Question: I would like to add the image / icon that I currently have for the executable to my program instllation in the list in "Uninstall a Program" window. Now I can see a small Default Image that comes up. However I would like to have a image like how other installations have like the "Blue S" for Skype, etc.
Do I have an option to add it via Visual Studio ? I use InstallSheild Limited Edition for Packaging.
Frankly, I do not know the correct keyword to search for it in Google. I tried but in vain. Apologies if its a straight forward explanation.
I have attached the image to explain better.

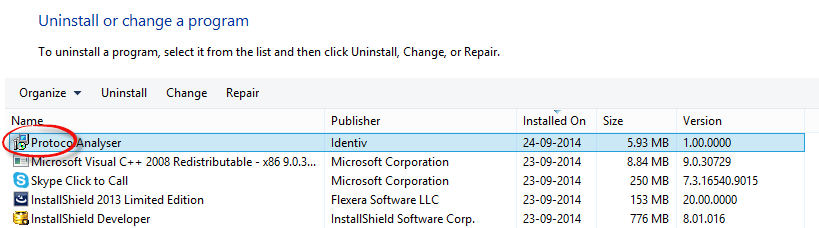
Answer: The answer is pretty straight forward but I was not able to find any relating documentation on this. You can set the icon for the add/remove programs window from via the InstallSheild wizard itself.
This is illustrated as in "InstallSheild Limited Edition"
* In the InstallSheild Project Assistant Screen, Choose Application Information (The first step in the wizard)
* From the left pane, "other places" choose the "General Information" Link
* Click Yes, in the popup that shows up
* Scroll Down to the "Add/Remove Programs" Part of the List
* Choose the icon of your choice in the "Display Icon" field and save the settings